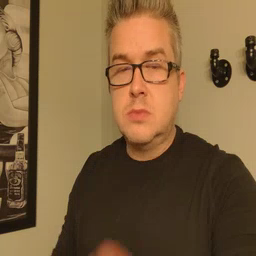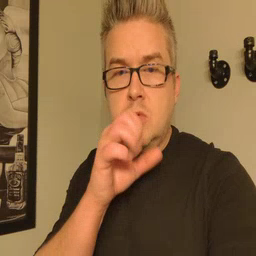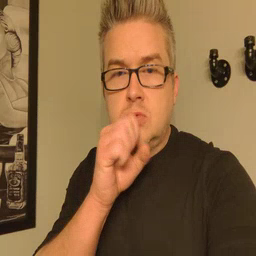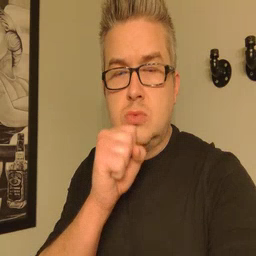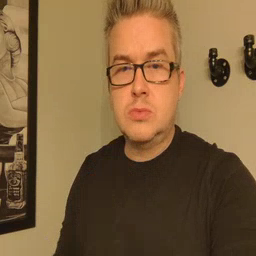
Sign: orange